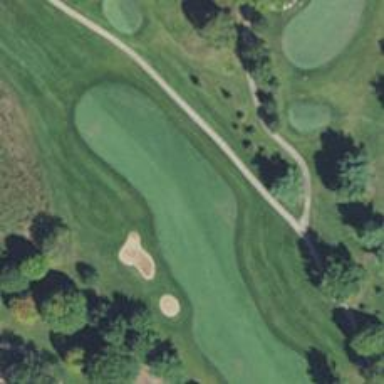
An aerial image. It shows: View of golf hole.